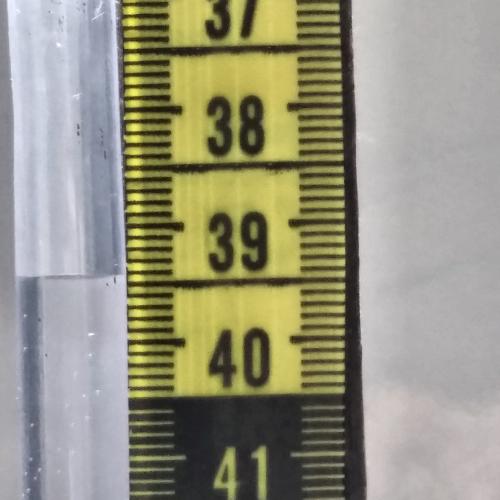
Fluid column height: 39.4 cm